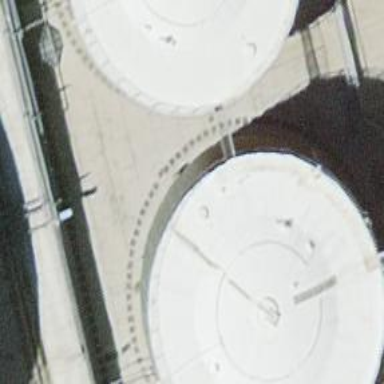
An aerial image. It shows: Building with storage tank.